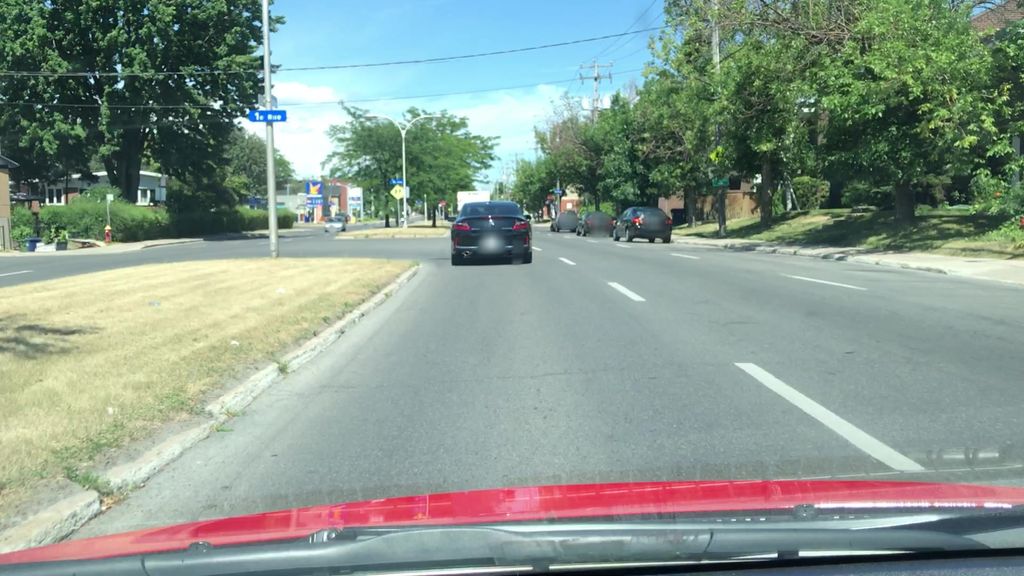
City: montreal